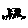
Label: sun